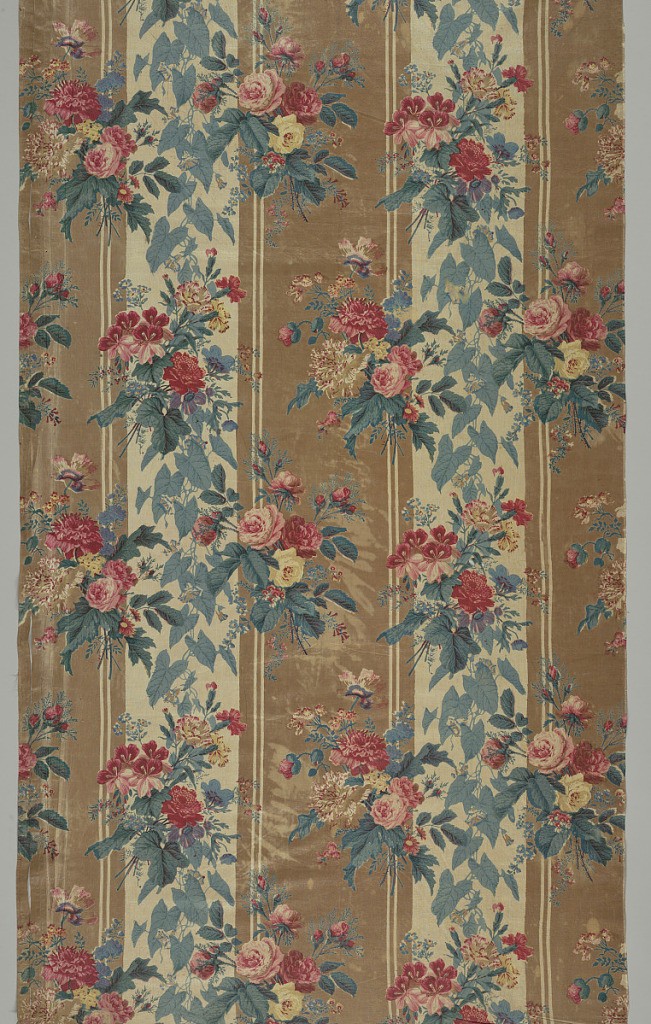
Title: Textile
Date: ca. 1860
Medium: cotton Technique: woodblock printed on plain weave, glazed
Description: Large-scale flowers printed in red, blue, green, purple, and yellow on a tan striped ground.